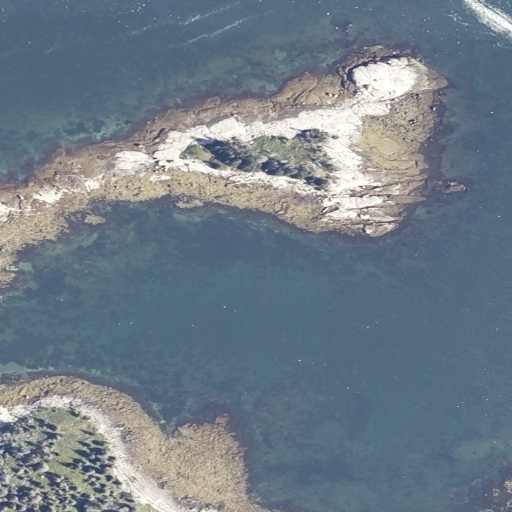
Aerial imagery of island in Maine named Wheat Island containing open water, barren land, herbaceous wetlands, grassland, and evergreen forest